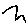
Label: zigzag